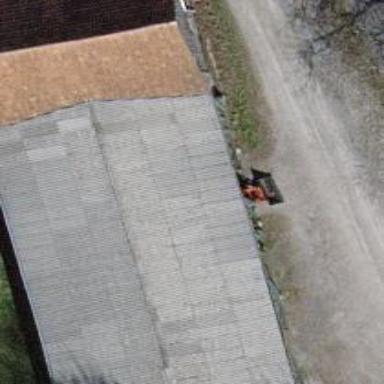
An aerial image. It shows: Shed building.